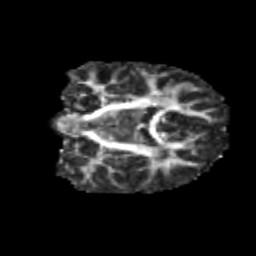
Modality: FA
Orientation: coronal
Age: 9
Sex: female
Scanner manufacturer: siemens
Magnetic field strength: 3 T
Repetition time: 3.8 s
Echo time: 0.07 s